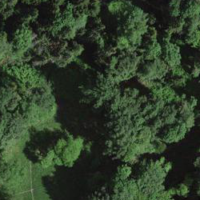
EUNIS habitat code: 41
Species observed at this site:
Astrantia major
Aquilegia vulgaris
Dactylorhiza maculata
Vincetoxicum hirundinaria
Melittis melissophyllum